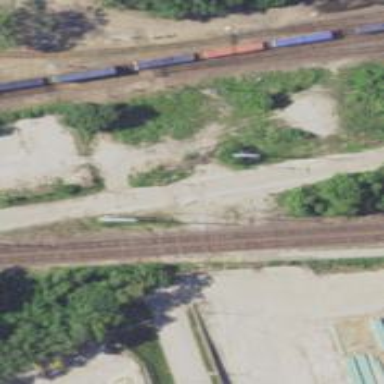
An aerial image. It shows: Site related to railway infrastructure.